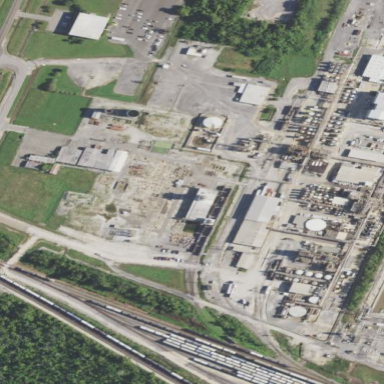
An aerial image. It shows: Industrial area.